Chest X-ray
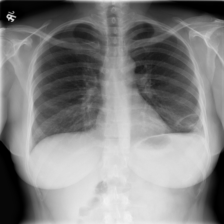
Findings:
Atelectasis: positive
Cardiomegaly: negative
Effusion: negative
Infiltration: negative
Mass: negative
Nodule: negative
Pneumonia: negative
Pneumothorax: negative
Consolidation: negative
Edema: negative
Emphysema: negative
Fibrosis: negative
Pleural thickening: negative
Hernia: negative